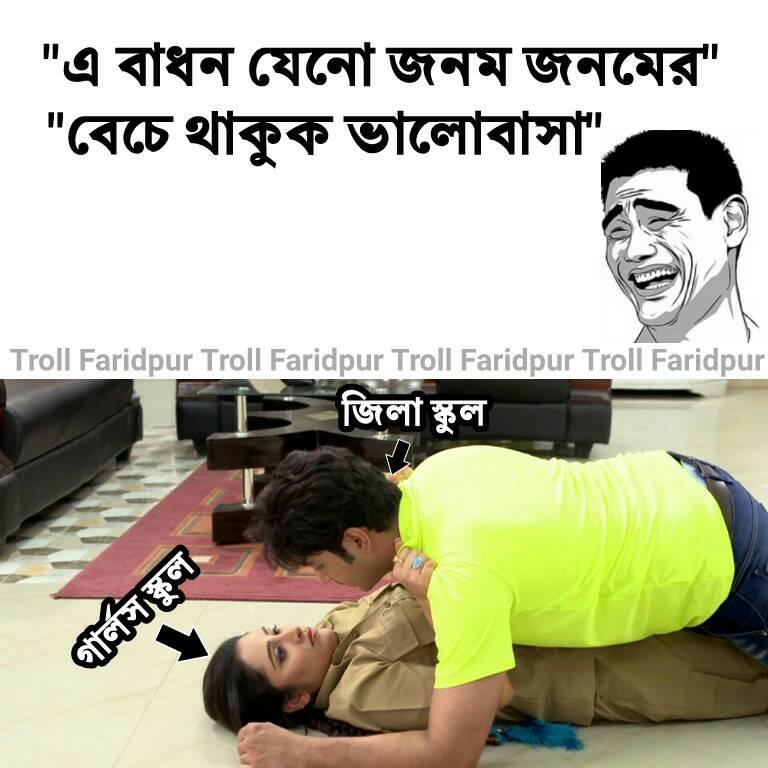
Caption: " এ বাধন যেনো জনম জনমের "   " বেচে থাকুক ভালোবাসা "     জিলা স্কুল    গার্লস স্কুল
Label: non-hate